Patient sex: M
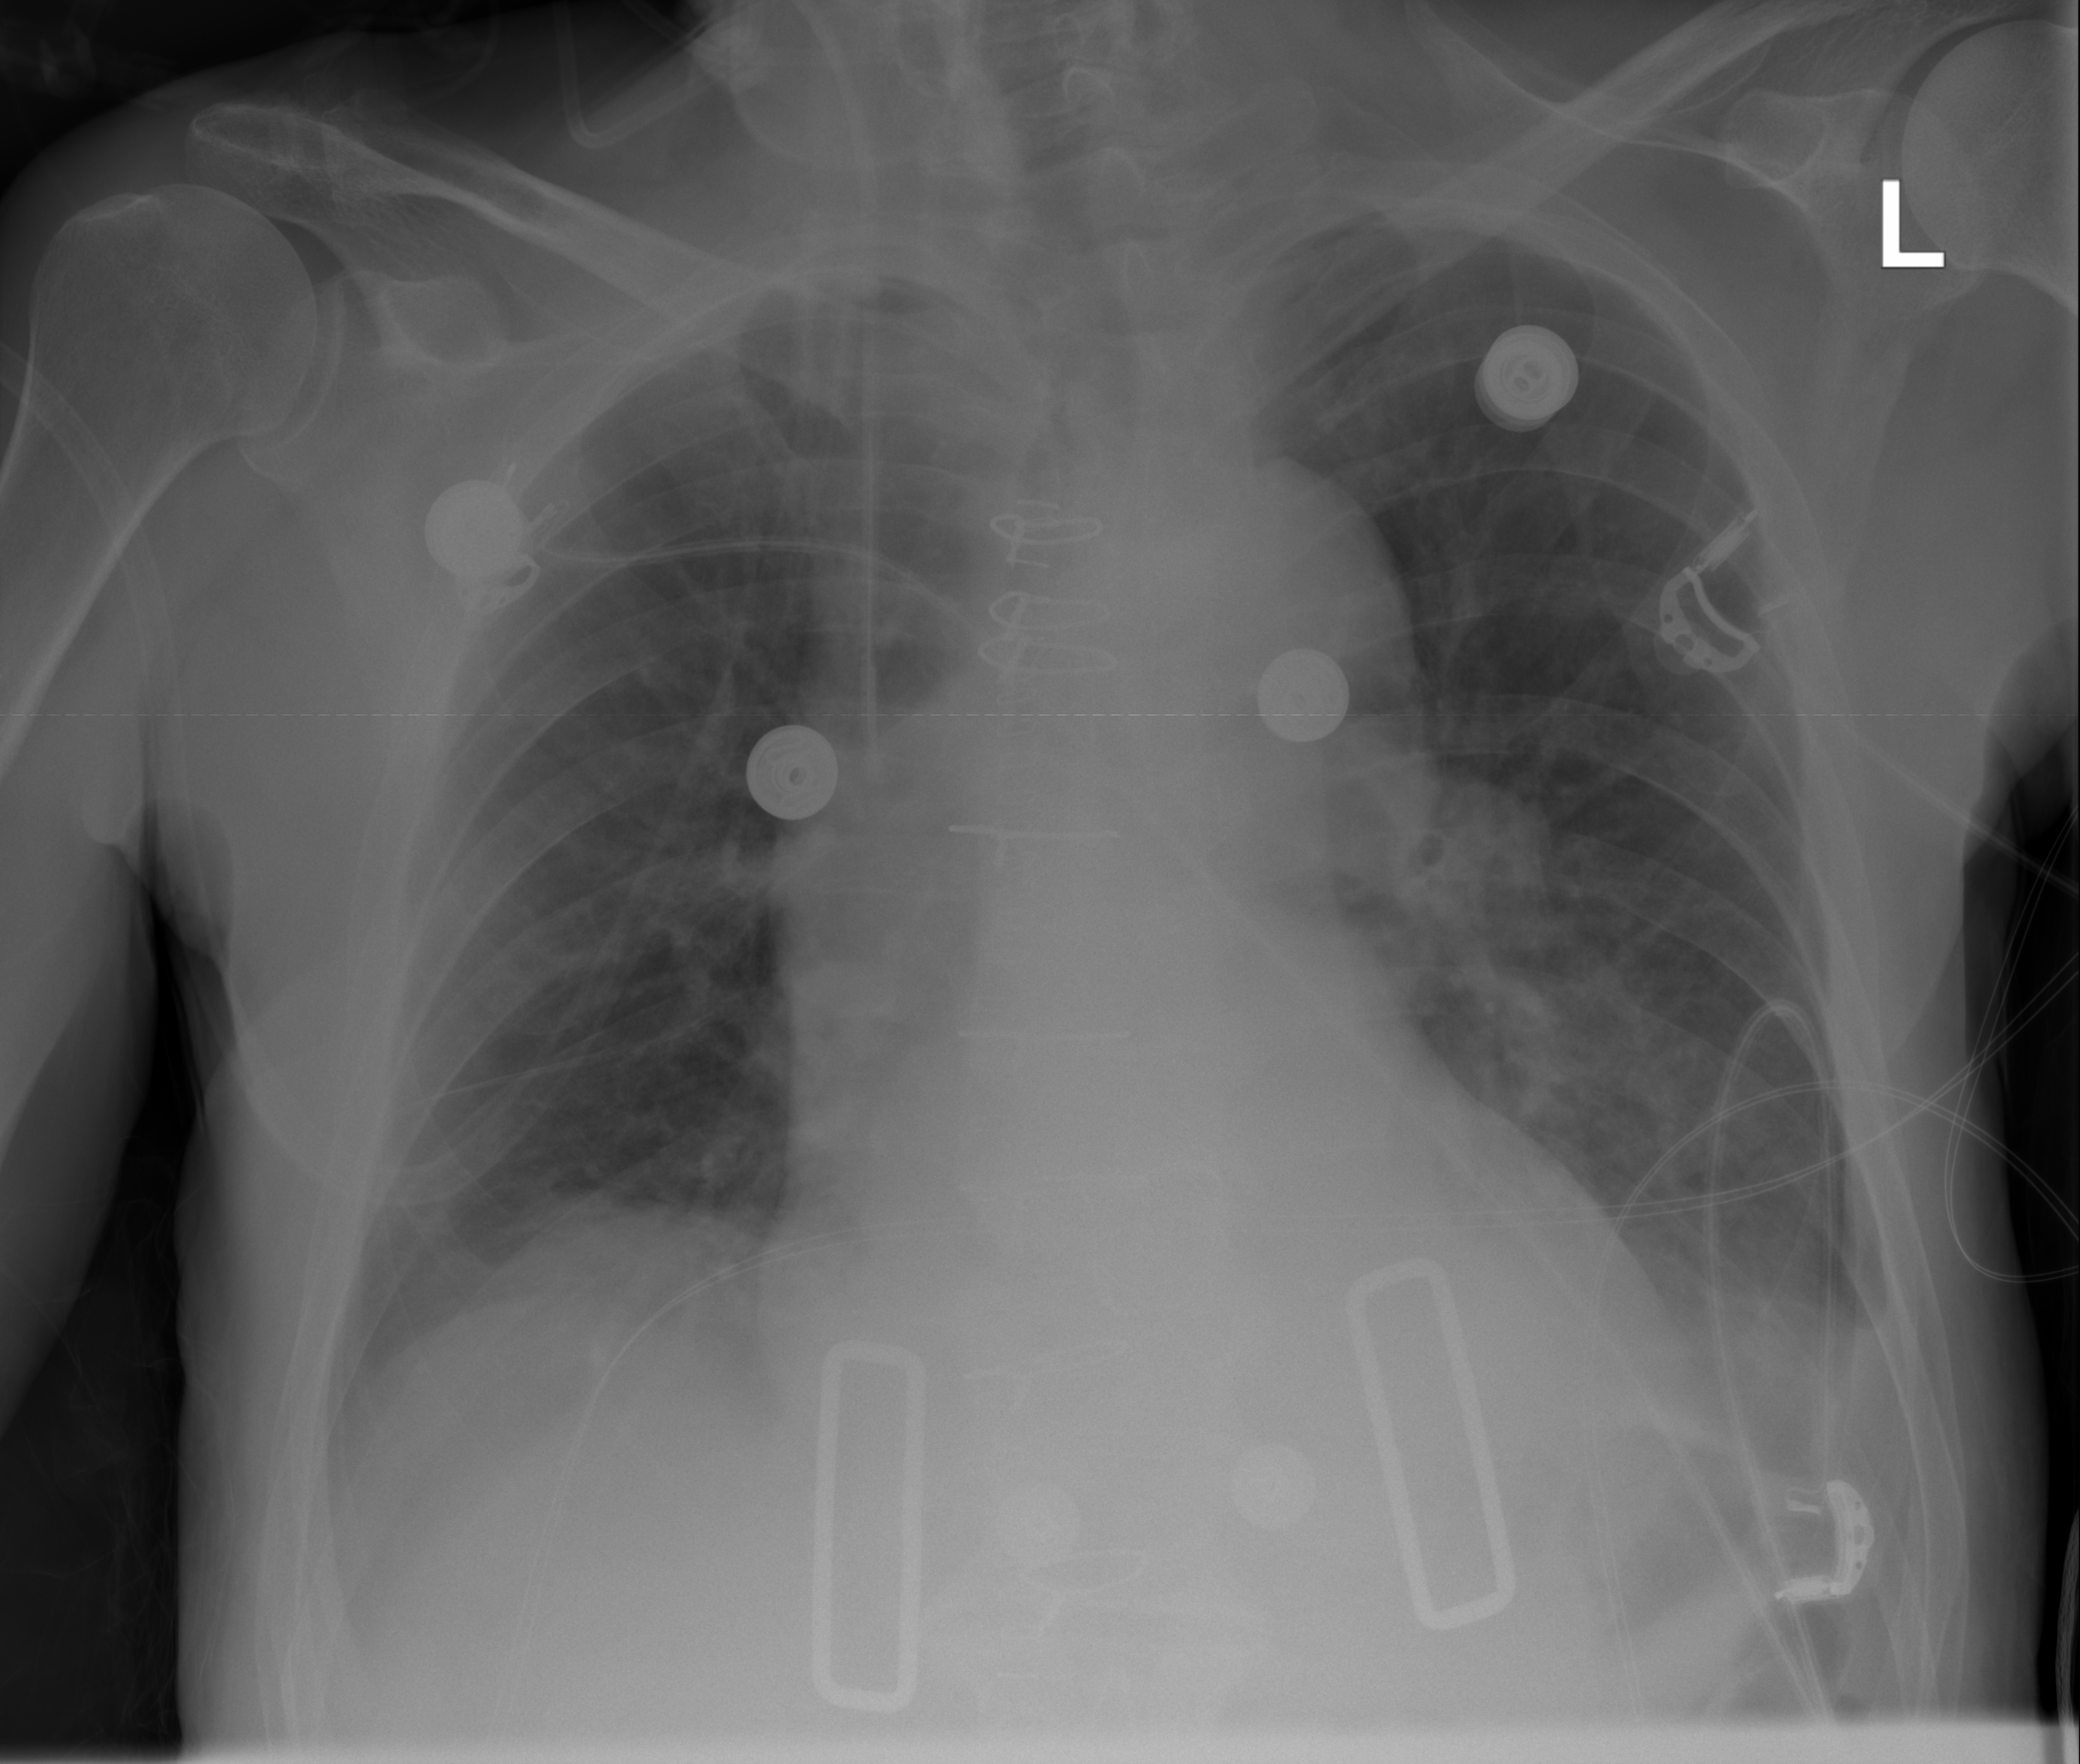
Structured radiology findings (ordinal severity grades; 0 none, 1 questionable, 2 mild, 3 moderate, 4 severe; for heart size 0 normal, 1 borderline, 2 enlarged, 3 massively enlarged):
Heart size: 1
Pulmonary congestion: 0
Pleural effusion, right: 2
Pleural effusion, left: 2
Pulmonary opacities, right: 0
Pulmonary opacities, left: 0
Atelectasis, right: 0
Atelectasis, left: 2